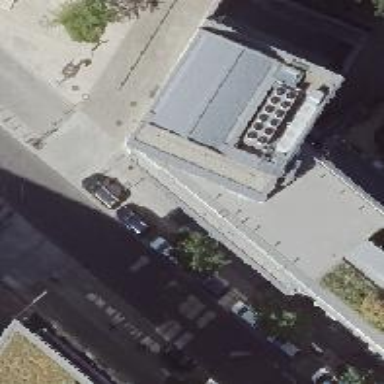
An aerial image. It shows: Part of building.